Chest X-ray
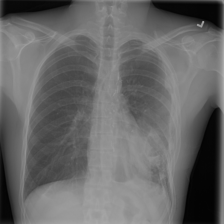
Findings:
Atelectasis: negative
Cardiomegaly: negative
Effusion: positive
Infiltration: negative
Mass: negative
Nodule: negative
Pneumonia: negative
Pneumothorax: positive
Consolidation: negative
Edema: negative
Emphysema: negative
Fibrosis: negative
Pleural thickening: negative
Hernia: negative